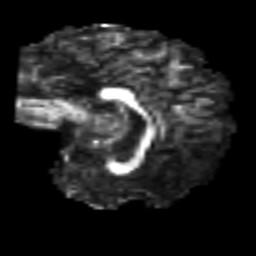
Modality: FA
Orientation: sagittal
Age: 40
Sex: female
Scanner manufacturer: siemens
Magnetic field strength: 3 T
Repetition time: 4.987 s
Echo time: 0.0792 s